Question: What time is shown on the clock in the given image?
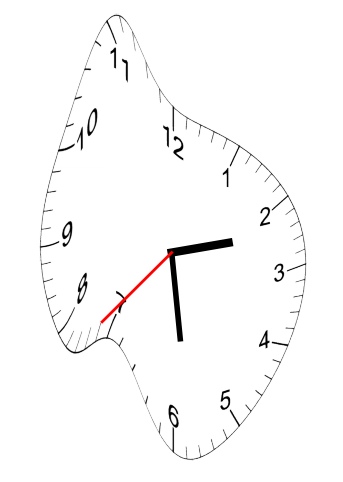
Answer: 02:28:37